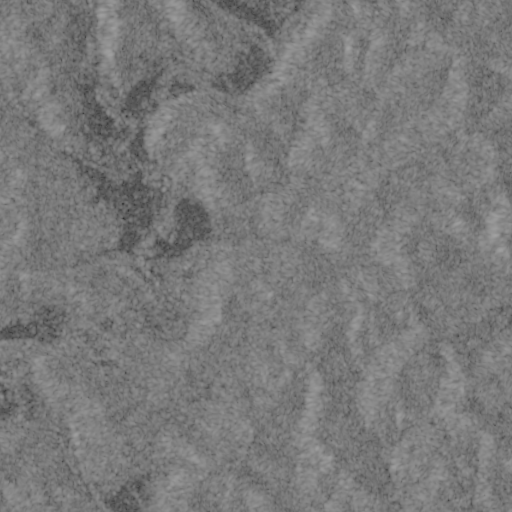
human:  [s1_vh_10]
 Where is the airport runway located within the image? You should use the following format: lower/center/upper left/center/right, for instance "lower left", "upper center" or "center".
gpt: The airport runway is located in the upper left of the image.
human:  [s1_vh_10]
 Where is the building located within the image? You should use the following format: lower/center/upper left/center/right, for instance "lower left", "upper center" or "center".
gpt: The building is located in the left of the image.
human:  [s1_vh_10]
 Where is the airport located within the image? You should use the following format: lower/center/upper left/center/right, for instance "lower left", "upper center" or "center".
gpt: There is no airport in the image.

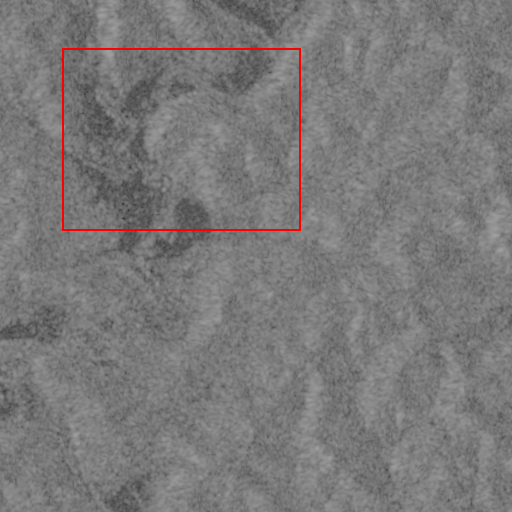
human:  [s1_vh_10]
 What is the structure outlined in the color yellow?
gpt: There is no yellow outline.
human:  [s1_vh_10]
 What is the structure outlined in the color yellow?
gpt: There is no structure outlined in yellow.